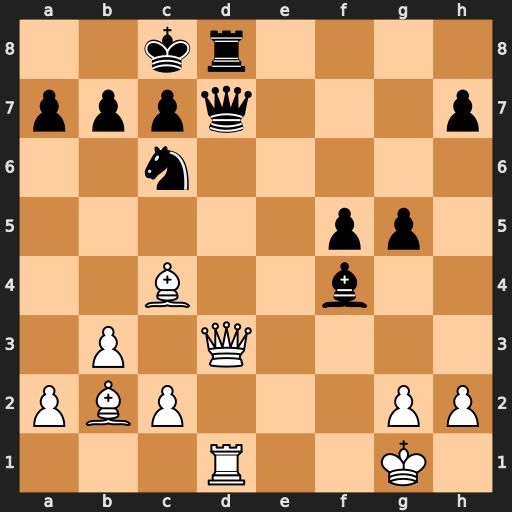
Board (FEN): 2kr4/pppq3p/2n5/5pp1/2B2b2/1P1Q4/PBP3PP/3R2K1
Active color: w
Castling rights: -
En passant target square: -
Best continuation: Qxd7+ Rxd7 Be6